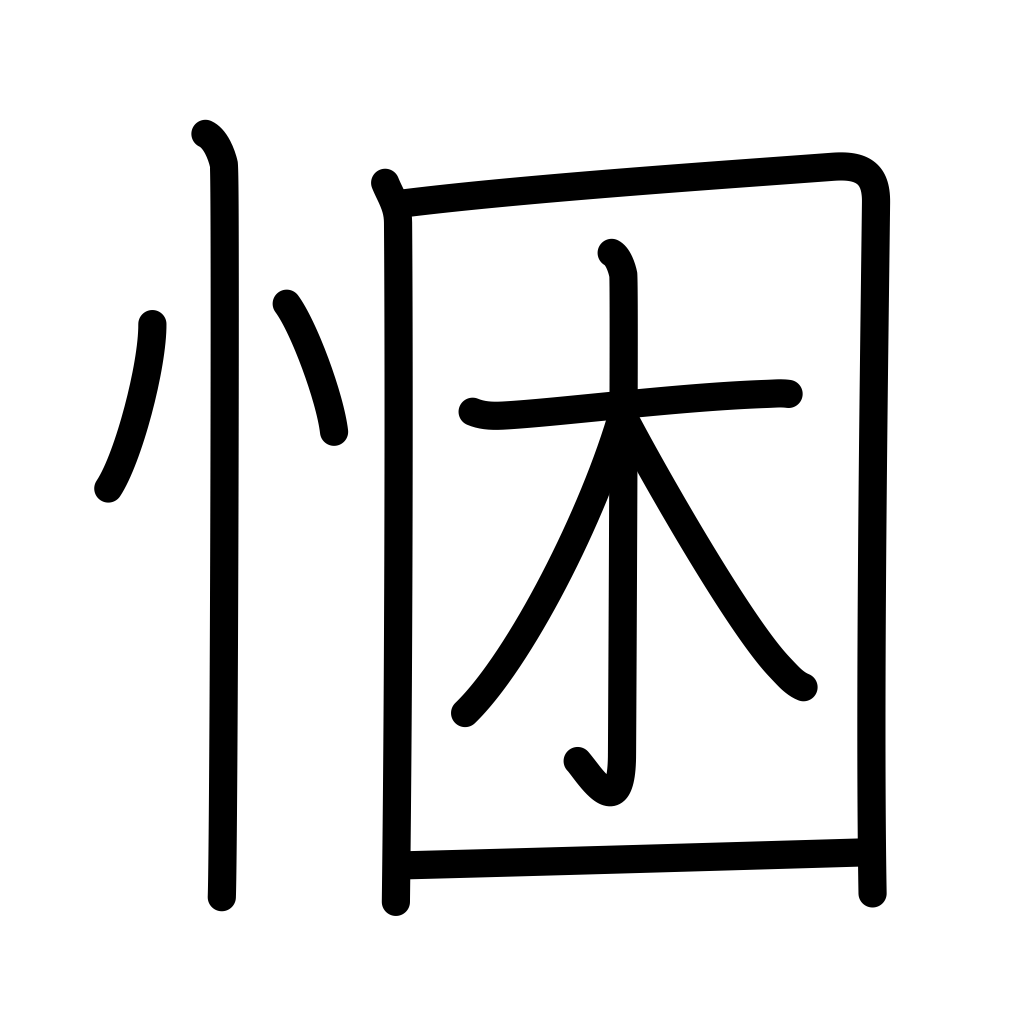
Meaning: sincerity